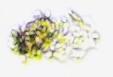
Label: Detritus